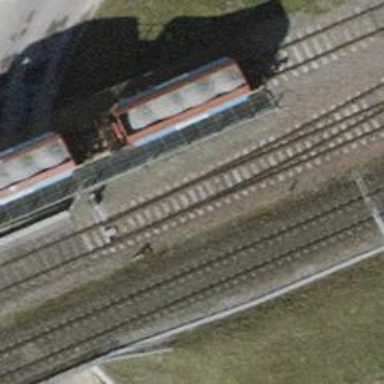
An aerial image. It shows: Single-track railway spur.